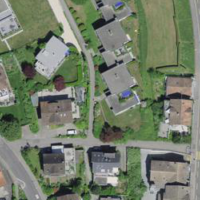
EUNIS habitat code: 54
Species observed at this site:
Prunella vulgaris
Galeopsis tetrahit